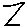
Label: zigzag